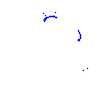
Particle: proton